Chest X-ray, AP view. Patient: 3 years old, sex F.
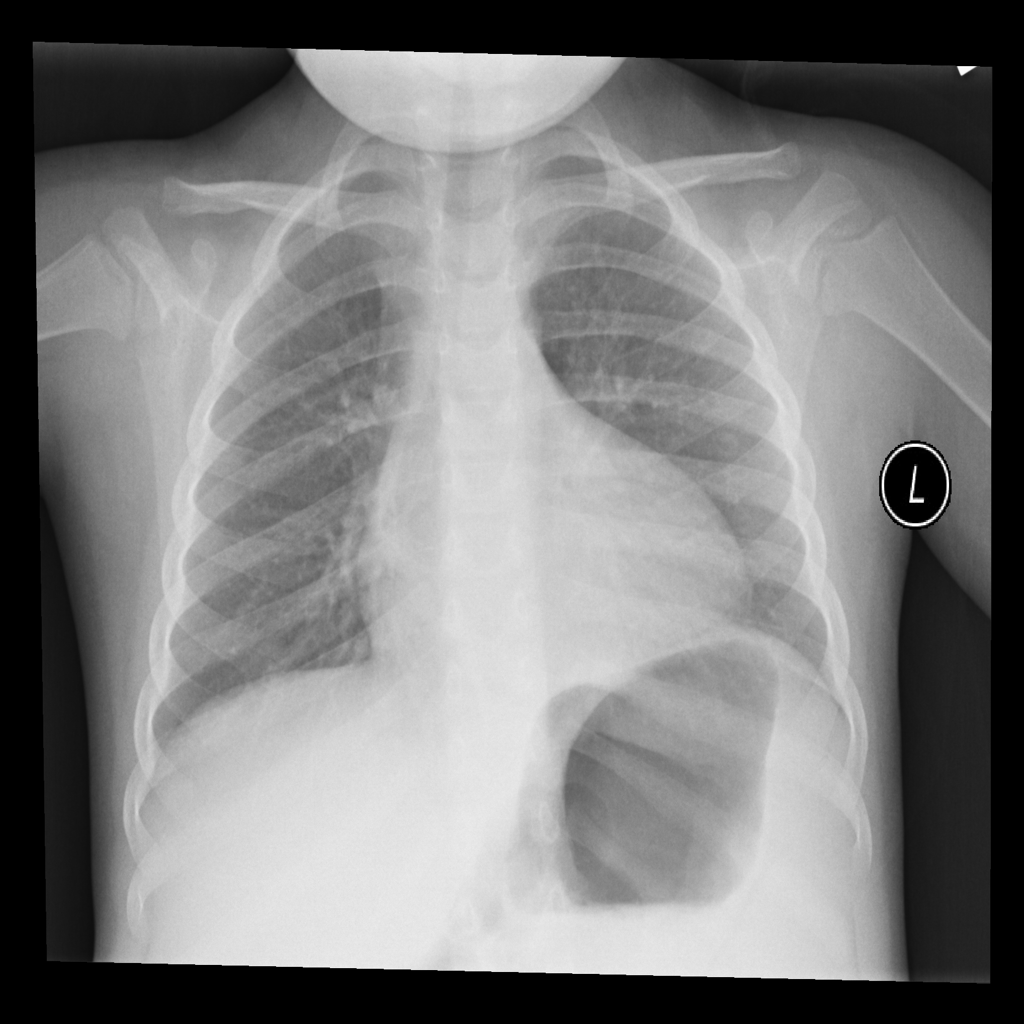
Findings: No Finding